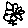
Label: flower